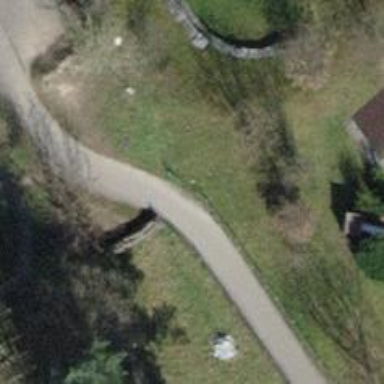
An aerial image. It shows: Asphalt footway.